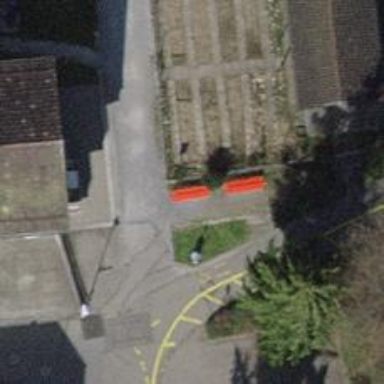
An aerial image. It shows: Red bench.